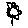
Label: flower